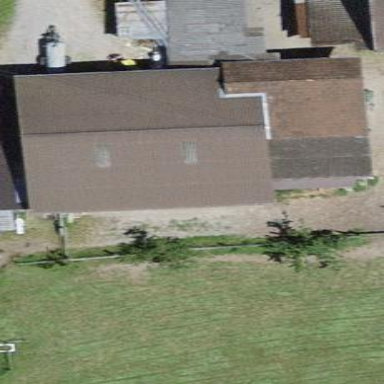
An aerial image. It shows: Hut.